Aerial crown-view tile of a tropical tree (Barro Colorado Island, Panama), acquired 20240716:
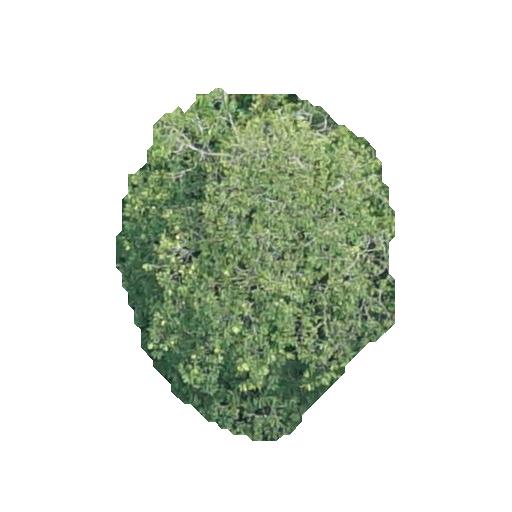
Species: Dipteryx oleifera
GBIF accepted scientific name: Dipteryx oleifera
Crown area: 114.124 m²